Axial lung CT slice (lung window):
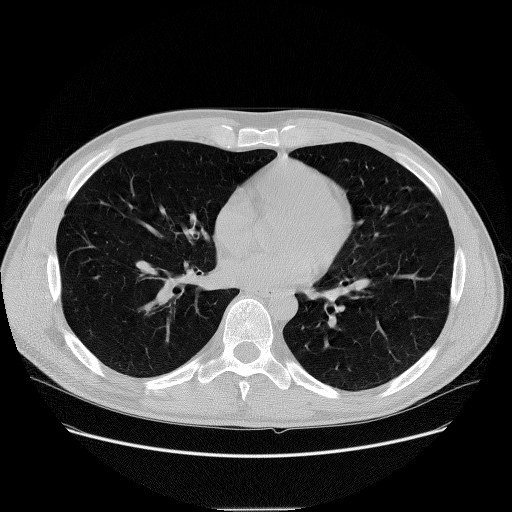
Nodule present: no